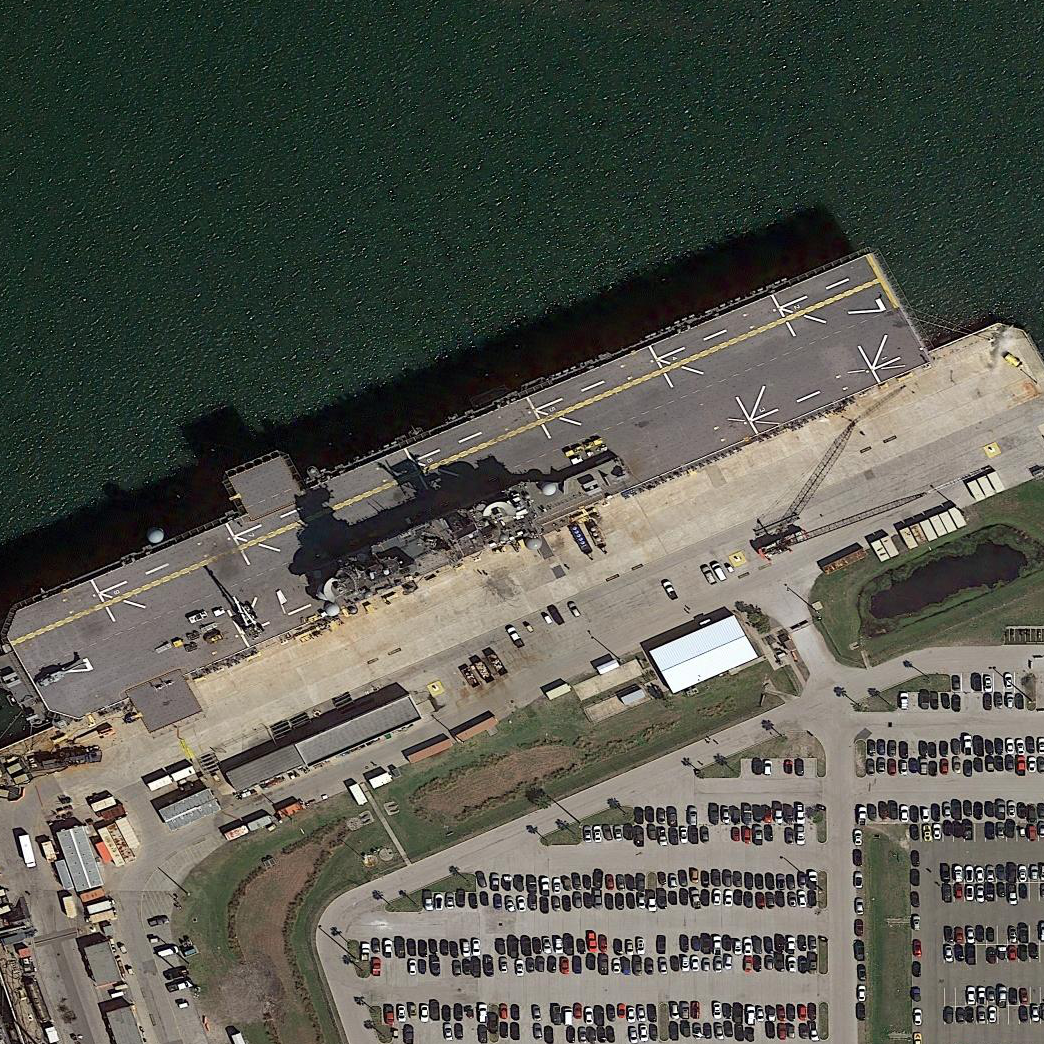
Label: assault